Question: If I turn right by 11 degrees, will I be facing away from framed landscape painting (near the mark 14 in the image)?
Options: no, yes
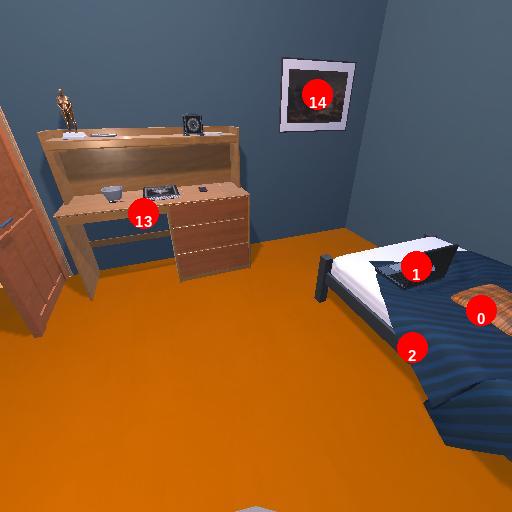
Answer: no